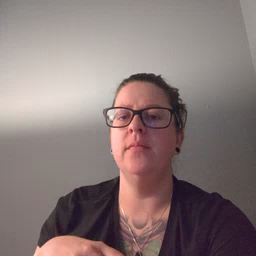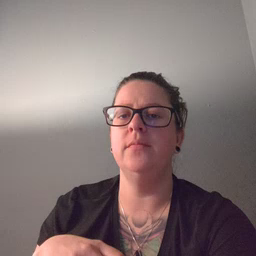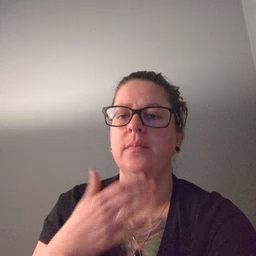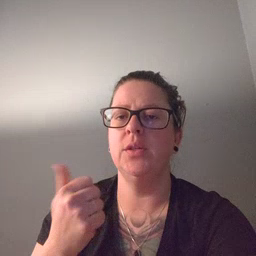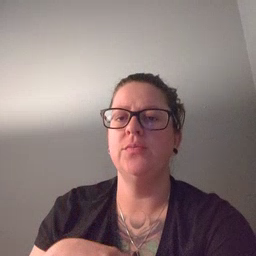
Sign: better